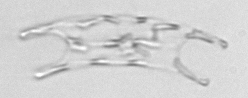
Label: Eucampia